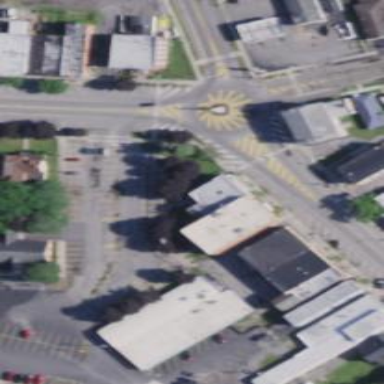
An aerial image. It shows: Primary highway intersecting roundabout.